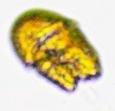
Label: Akashiwo